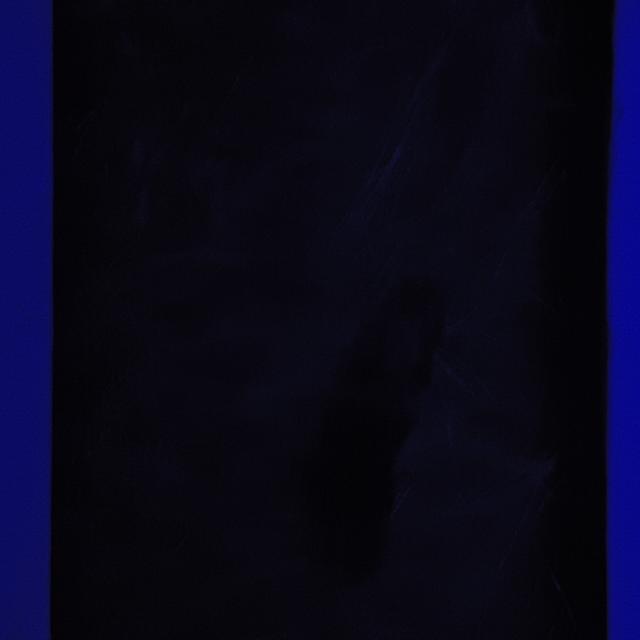
Canine fungal skin infection — characterized by alopecia, scaling, crusting, and circular lesions. Common agents include Malassezia and Candida species.